Question: I have a Google Sheet that has a list of holidays with their corresponding dates.
I need a formula that will return the name of the holiday (column B) if the date falls between two dates (column D and E).
Here is the <URL>:

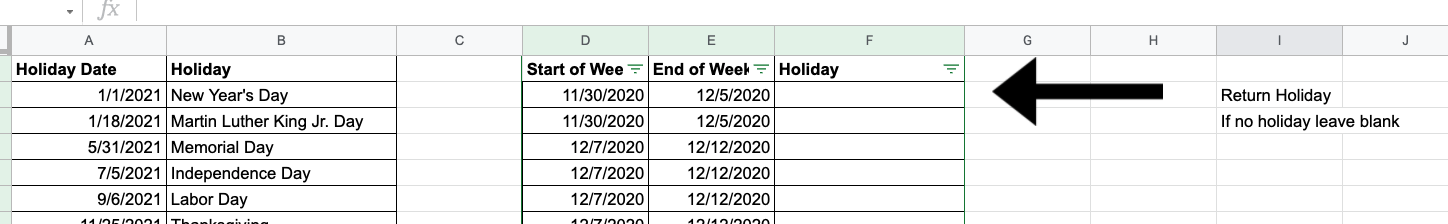
Answer: Try
'''
=if(sumproduct((D2<=$A$2:$A$26)*(E2>=$A$2:$A$26)),"Holiday","")
'''
to get which holiday(s) and check multiple occurrences within the same period
'''
=iferror(textjoin(" + ",true,unique(query(A:B,"select B where A>=DATE'"&TEXT(D2,"yyyy-MM-dd")&"' and A<=DATE'"&TEXT(E2,"yyyy-MM-dd")&"' ",0))))
'''